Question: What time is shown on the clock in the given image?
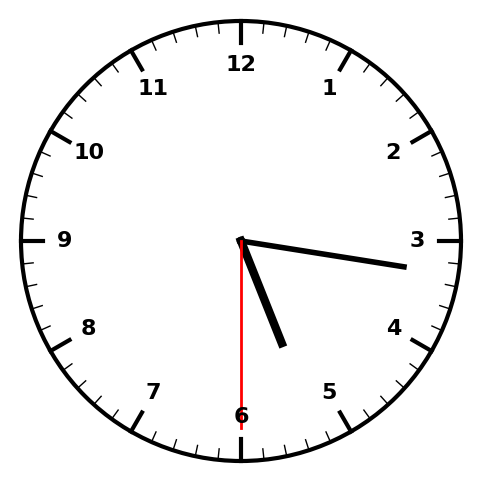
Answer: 05:16:30